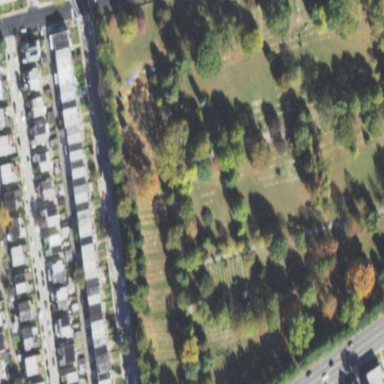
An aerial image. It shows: Cemetery.